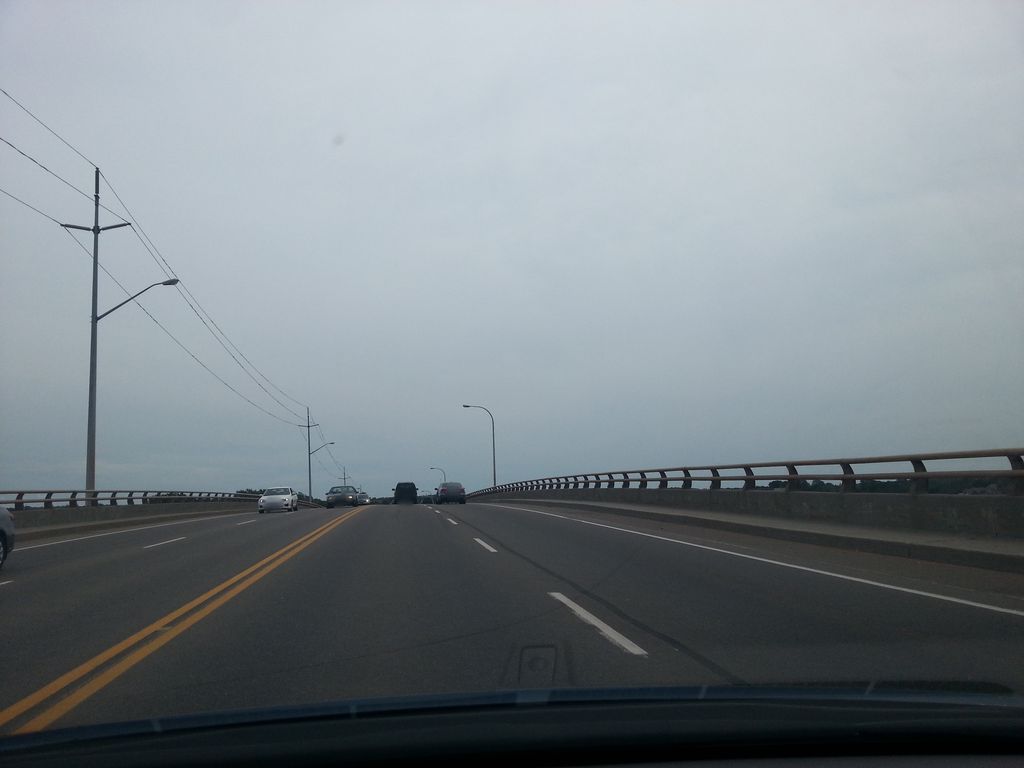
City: charlottetown